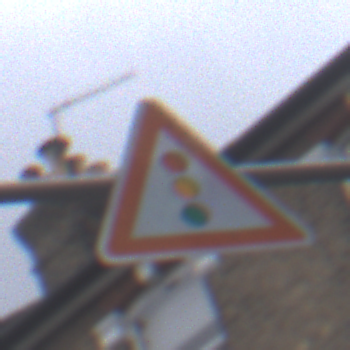
Verkehrszeichen: Lichtzeichenanlage
Umgebung: Outdoor, Urban
Tageszeit: MorningAfternoon
Wetter: Overcast
Licht: Natural
Jahreszeit: NotSpecified
Kontrast: LowContrast